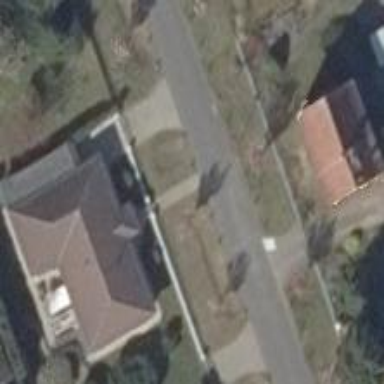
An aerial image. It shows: House with hipped roof.